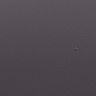
Metastatic tissue present: no